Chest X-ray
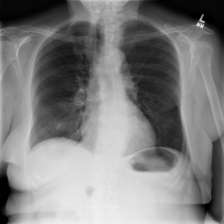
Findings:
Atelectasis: negative
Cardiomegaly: negative
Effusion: negative
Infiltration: negative
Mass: negative
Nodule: negative
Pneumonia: negative
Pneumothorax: negative
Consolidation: negative
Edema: negative
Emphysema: negative
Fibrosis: negative
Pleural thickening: negative
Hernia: negative